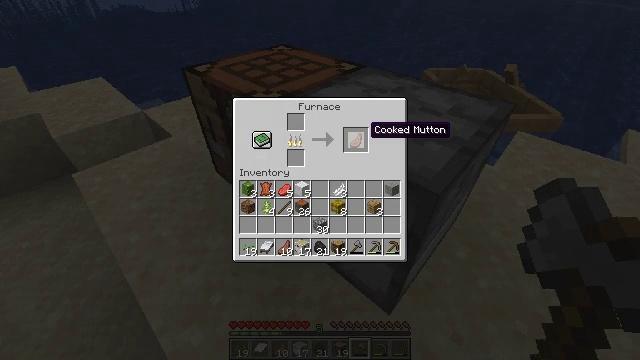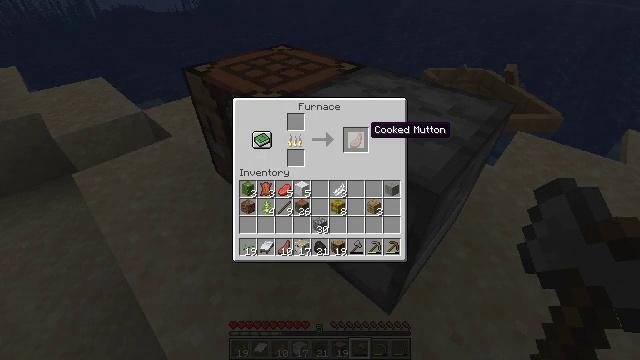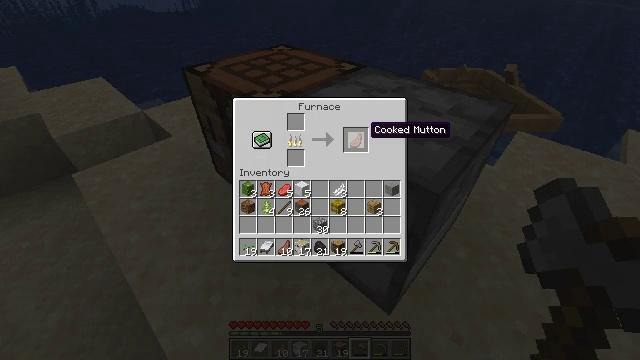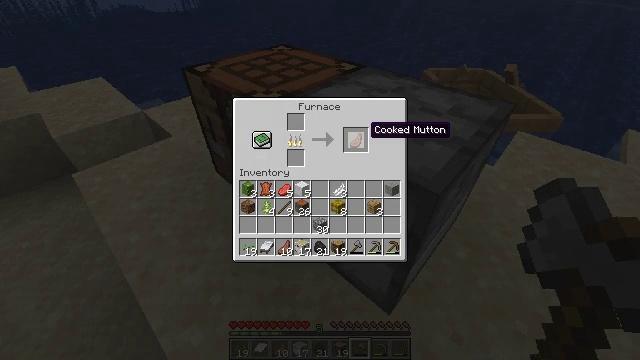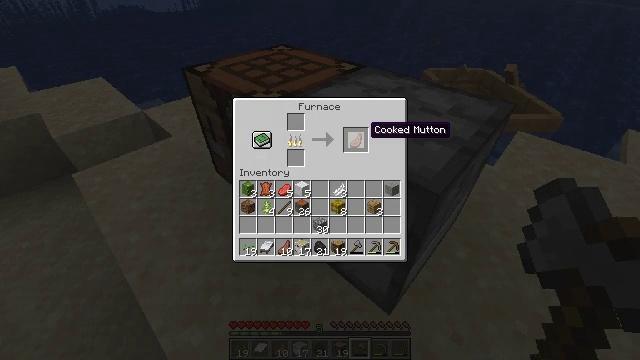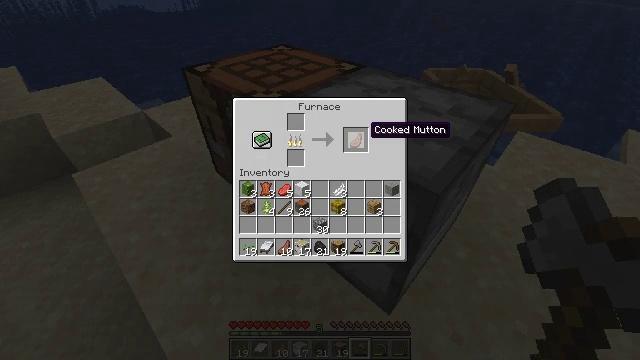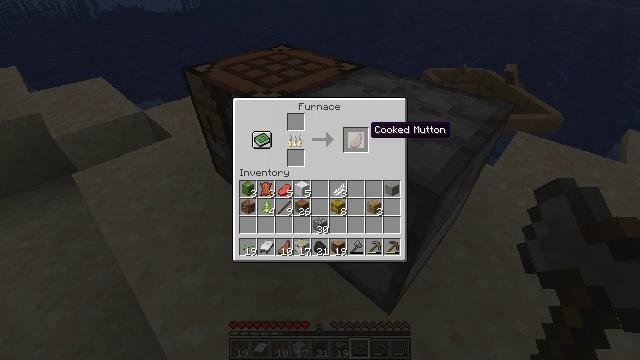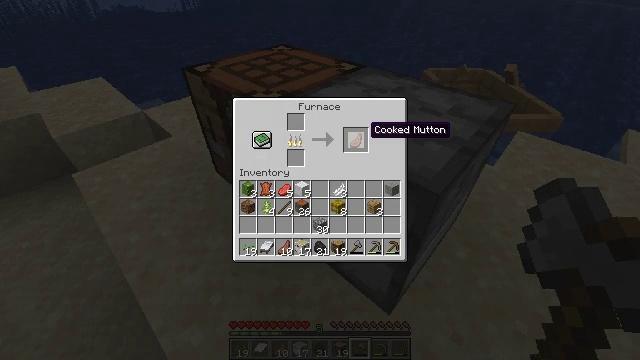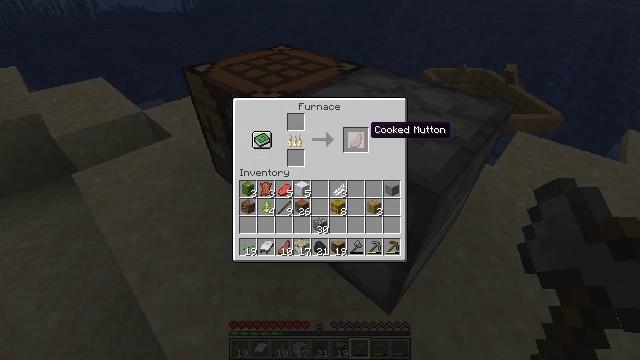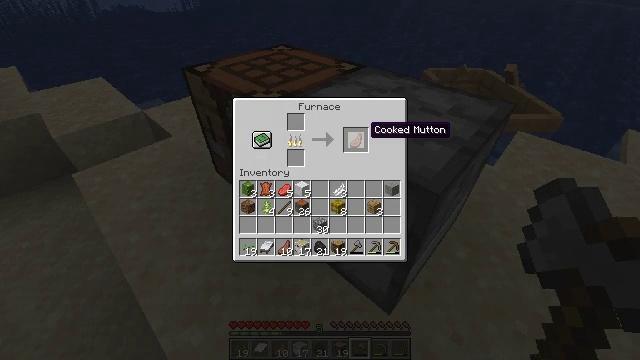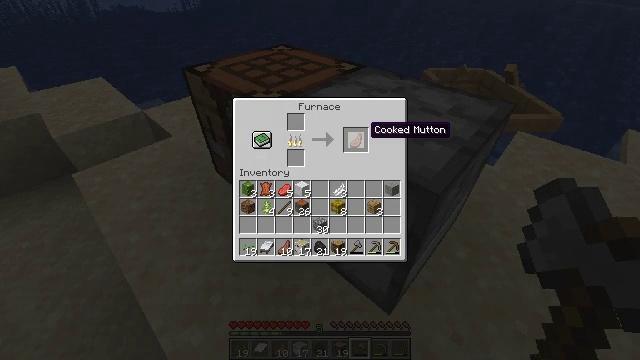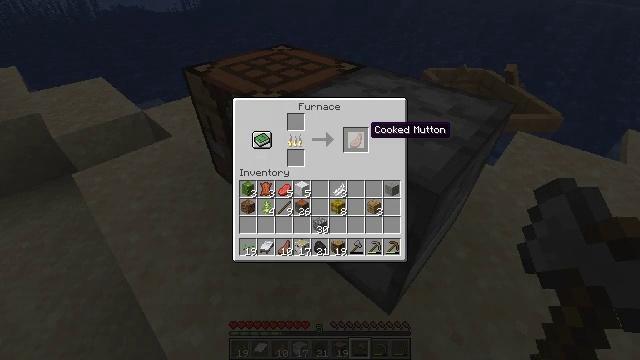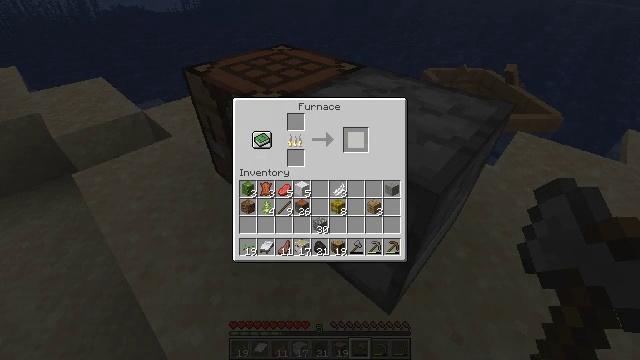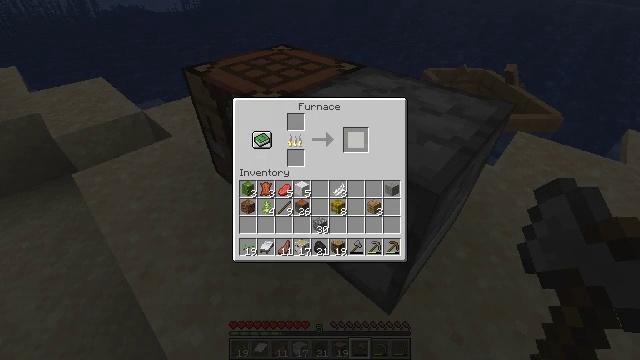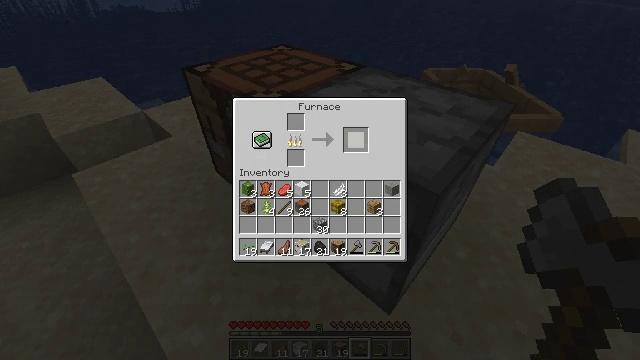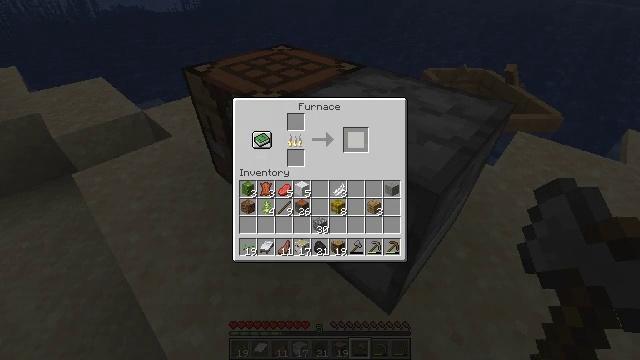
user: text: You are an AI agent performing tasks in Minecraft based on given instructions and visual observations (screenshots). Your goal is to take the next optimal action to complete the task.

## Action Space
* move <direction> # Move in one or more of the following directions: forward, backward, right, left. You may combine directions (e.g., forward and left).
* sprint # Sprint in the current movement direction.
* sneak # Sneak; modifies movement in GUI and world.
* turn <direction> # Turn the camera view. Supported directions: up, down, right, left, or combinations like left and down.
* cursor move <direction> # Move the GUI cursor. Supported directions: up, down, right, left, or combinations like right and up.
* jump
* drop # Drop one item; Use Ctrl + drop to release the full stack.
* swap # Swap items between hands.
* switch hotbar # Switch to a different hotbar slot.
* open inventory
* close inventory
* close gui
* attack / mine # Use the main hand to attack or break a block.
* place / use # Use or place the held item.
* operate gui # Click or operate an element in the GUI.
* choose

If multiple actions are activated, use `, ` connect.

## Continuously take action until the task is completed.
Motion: motion action
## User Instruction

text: Craft the cooked mutton.
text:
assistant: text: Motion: no_op
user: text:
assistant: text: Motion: no_op
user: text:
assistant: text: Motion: no_op
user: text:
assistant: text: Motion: sneak
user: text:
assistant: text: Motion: sneak
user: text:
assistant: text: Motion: sneak
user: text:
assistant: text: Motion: sneak
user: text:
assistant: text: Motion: sneak
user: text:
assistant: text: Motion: sneak
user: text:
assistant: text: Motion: sneak
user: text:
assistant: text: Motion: sneak
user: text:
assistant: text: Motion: sneak, operate gui
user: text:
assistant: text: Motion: sneak, operate gui
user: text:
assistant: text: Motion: sneak, operate gui
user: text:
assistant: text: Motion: sneak
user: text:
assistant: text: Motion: sneak
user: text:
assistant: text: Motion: no_op
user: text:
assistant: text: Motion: close gui